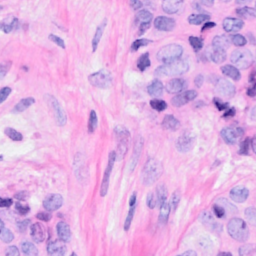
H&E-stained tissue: Breast